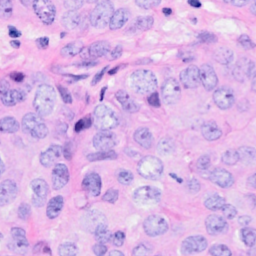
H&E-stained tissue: Breast